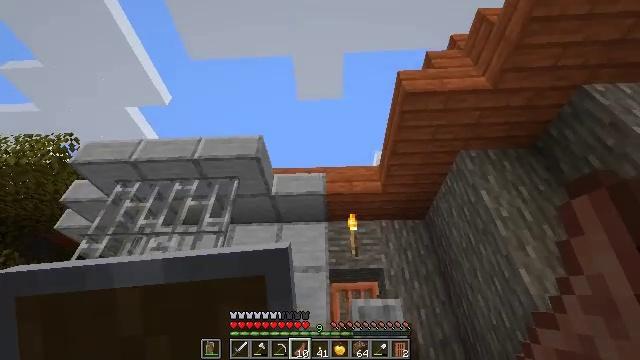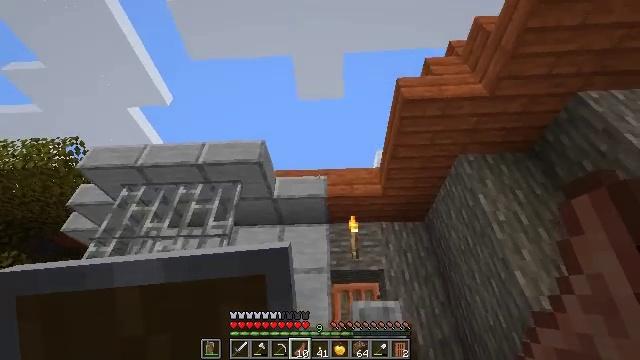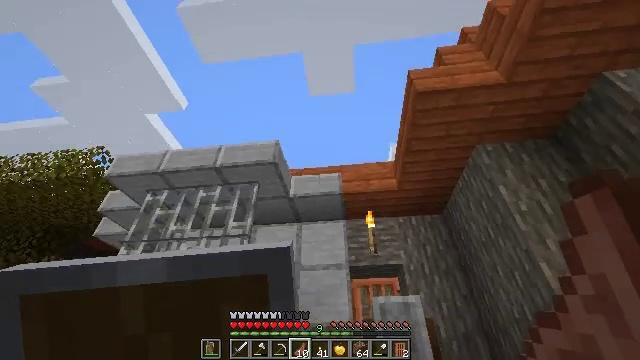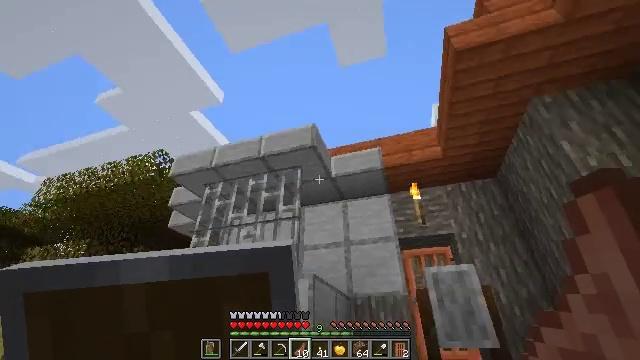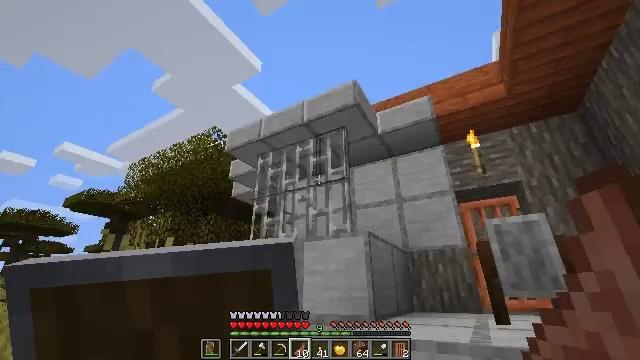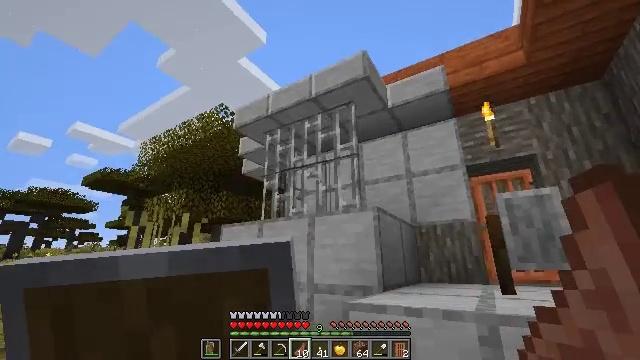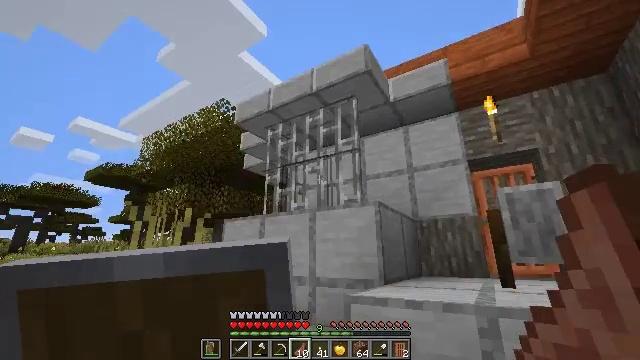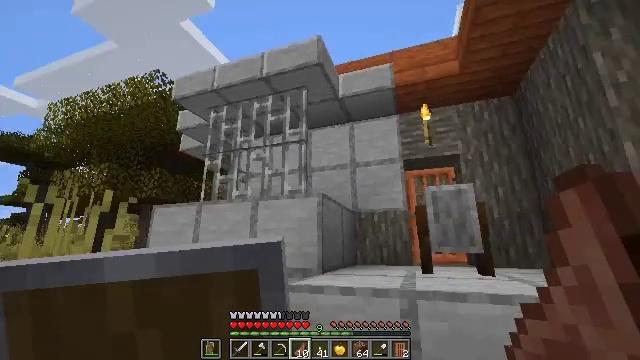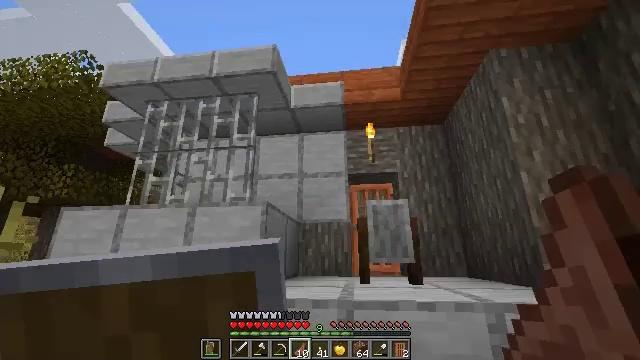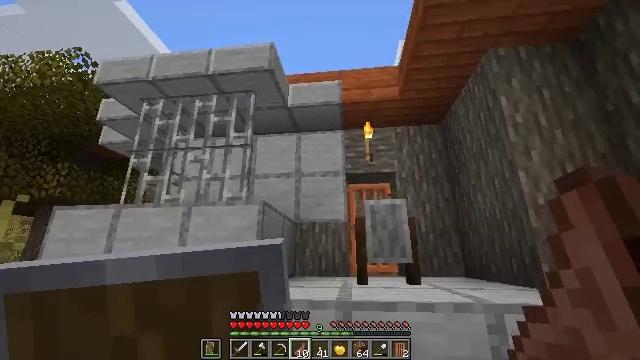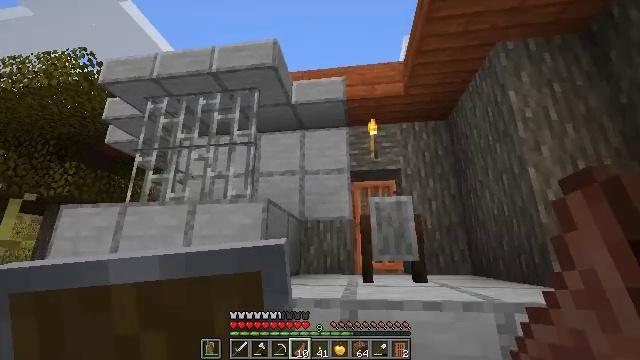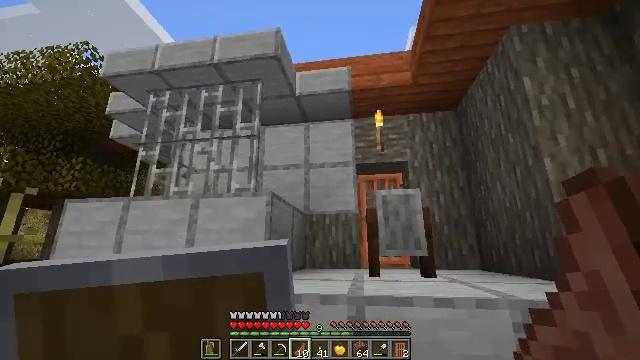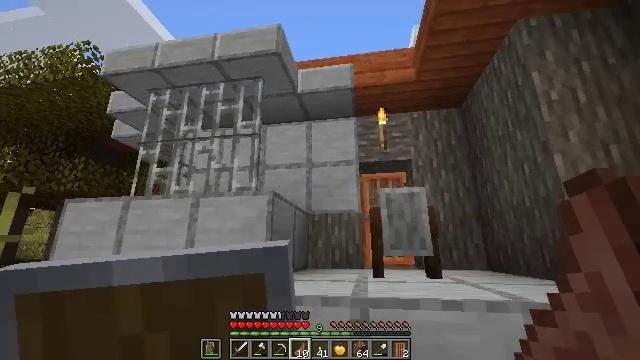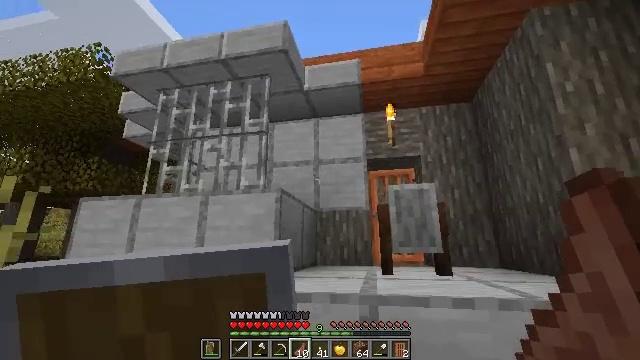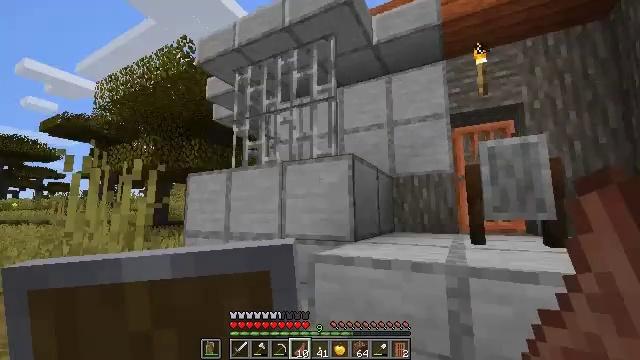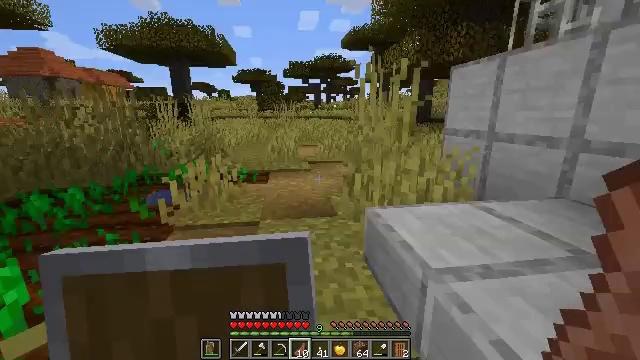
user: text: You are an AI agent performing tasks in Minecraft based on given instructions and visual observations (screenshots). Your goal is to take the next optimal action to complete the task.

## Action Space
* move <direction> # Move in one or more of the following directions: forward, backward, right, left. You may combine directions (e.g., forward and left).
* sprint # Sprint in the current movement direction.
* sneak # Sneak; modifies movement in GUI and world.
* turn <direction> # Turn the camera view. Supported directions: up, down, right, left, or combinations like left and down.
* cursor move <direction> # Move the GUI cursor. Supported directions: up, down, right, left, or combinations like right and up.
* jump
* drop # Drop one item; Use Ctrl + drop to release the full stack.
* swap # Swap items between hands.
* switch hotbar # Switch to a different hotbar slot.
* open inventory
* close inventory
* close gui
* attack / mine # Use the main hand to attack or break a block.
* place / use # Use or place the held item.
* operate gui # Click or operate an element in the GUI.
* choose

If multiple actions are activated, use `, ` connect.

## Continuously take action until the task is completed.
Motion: motion action
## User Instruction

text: Gather smooth stone from the ground.
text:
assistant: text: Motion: move back, sneak
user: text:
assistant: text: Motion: move back, sneak, turn left
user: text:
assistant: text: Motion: move back, sneak, turn left and down
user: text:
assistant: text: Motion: sneak, turn left and down
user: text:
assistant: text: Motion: sneak, turn left and down
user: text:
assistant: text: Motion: sneak, turn down
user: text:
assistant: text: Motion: sneak, turn right and down
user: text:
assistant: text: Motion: move forward, sneak, turn right and up
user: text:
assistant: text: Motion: move forward, sneak
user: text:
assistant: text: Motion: move forward, sneak, turn left
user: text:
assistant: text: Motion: move forward, sneak, turn left and down
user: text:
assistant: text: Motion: move forward, sneak
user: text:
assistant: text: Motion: move forward, sneak, turn left
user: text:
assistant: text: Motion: move forward, sneak, turn left and down
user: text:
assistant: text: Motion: move forward, sneak, turn left and down
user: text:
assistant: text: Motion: move forward, sneak, turn left and down
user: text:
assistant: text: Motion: move forward, turn left and down
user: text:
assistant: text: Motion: move forward
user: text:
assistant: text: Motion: move forward
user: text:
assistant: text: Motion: move forward
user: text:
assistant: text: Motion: move forward
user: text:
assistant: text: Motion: move forward
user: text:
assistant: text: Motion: move forward, turn left and up
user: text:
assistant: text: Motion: turn left and down
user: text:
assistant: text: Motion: move left, turn left
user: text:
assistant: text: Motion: move left, turn up
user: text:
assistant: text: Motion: move forward and move left, turn up
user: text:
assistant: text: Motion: move forward and move left, turn right
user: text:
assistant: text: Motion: move forward and move left
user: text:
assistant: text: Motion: move forward, turn right and up